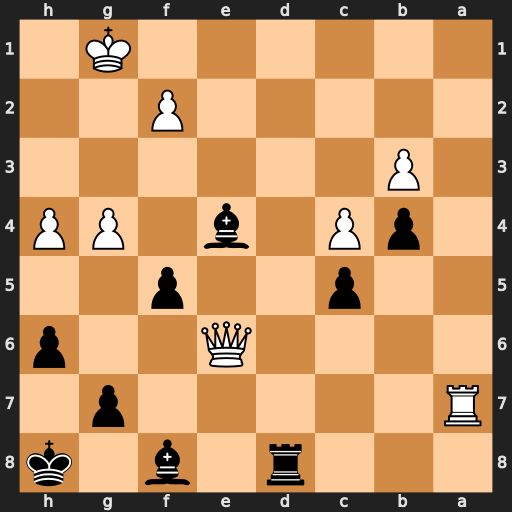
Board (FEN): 3r1b1k/R5p1/4Q2p/2p2p2/1pP1b1PP/1P6/5P2/6K1
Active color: b
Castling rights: -
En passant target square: -
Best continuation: Rd1+ Kh2 Bd6+ Qxd6 Rxd6